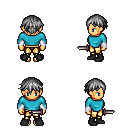
a pixel art fantasy rpg character, female body template, human, tanned skin, teal long-sleeve shirt, gold greaves, gray short bangs hairstyle, white cloth bracers, black shoes, dagger, four views (front, back, left, right), 2x2 character sprite sheet, small pixel art, hard edges, no anti-aliasing